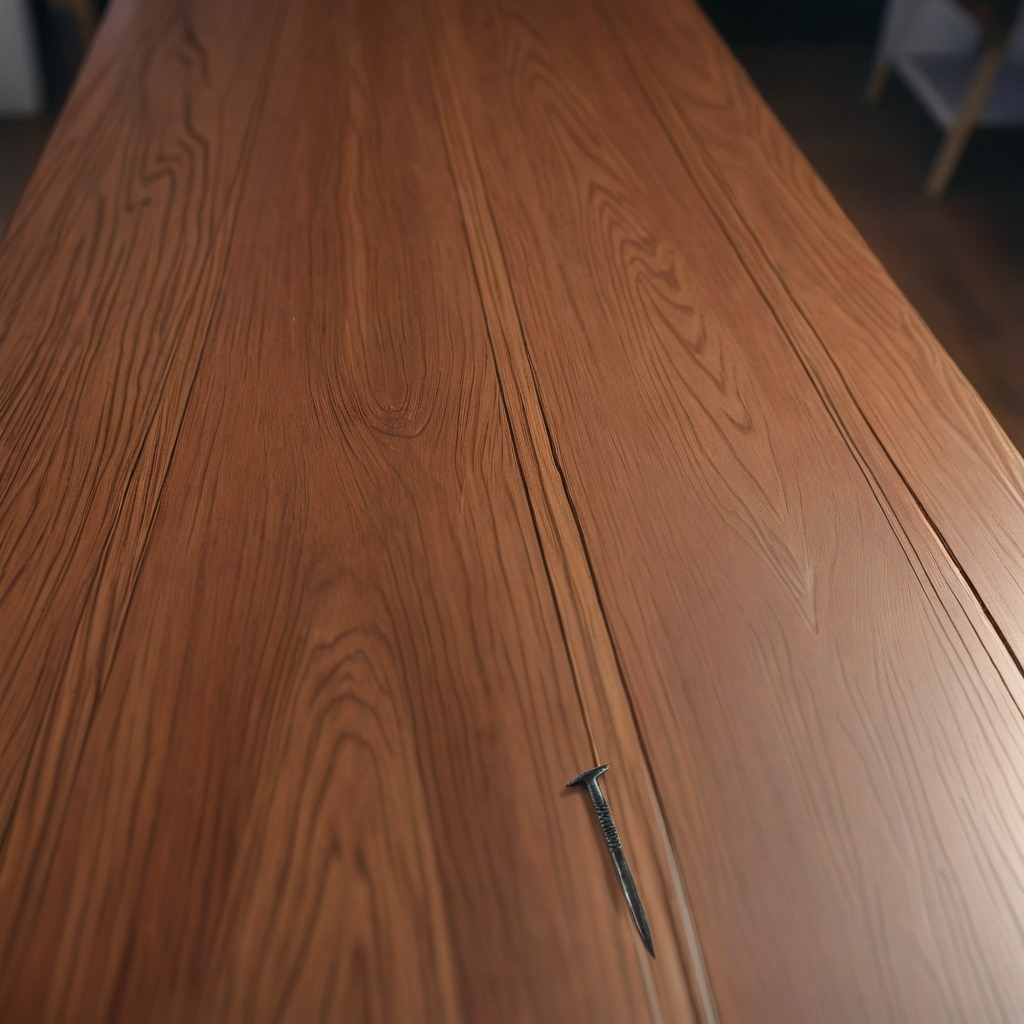
An iron nail is lying on a wooden table in a carpentry studio.